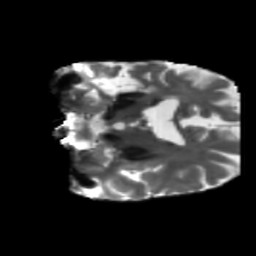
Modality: T2w
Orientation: coronal
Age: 62
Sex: female
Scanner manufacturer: siemens
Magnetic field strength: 3 T
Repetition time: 5.25 s
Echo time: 0.08 s